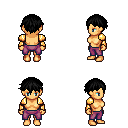
a pixel art fantasy rpg character, female body template, human, tanned skin, gold arm armor, magenta pants, black short bangs hairstyle, four views (front, back, left, right), 2x2 character sprite sheet, small pixel art, hard edges, no anti-aliasing